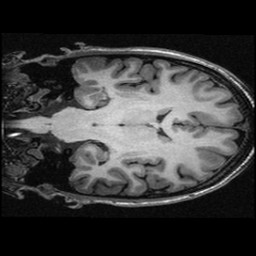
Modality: T1w
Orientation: coronal
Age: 23
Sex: female